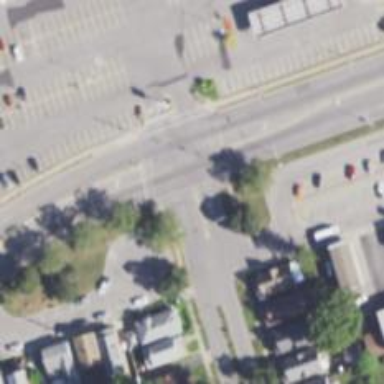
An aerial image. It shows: Marked crossing on asphalt footway.